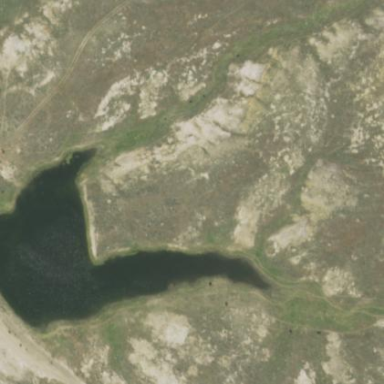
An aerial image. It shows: Reservoir.